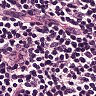
Metastatic tissue present: no